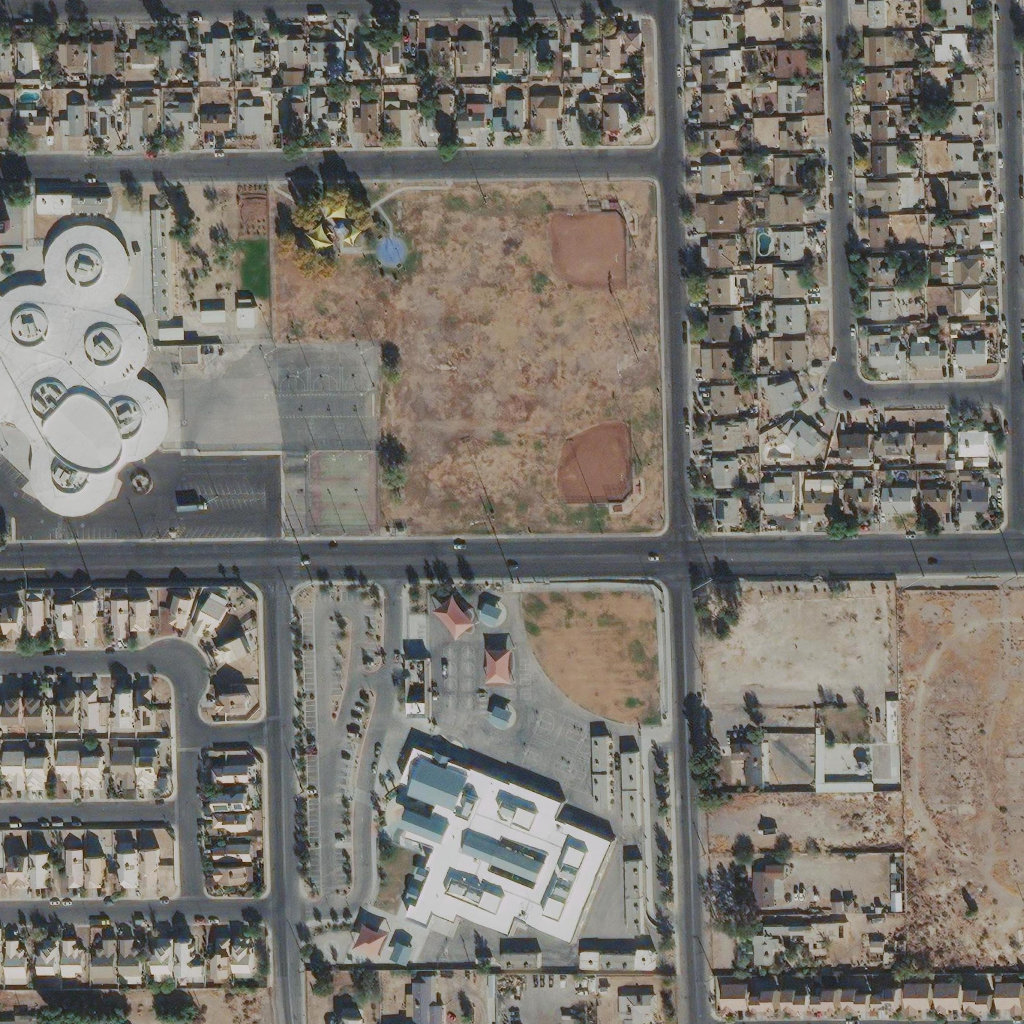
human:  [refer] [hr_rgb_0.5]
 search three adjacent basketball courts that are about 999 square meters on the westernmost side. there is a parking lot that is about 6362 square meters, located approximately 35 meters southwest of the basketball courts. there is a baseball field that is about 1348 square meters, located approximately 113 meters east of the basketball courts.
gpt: <box>[[26, 33, 35, 37, 0]]</box>

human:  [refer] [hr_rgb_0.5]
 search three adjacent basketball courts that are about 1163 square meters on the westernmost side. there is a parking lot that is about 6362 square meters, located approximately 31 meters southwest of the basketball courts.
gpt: <box>[[27, 33, 36, 38, 0]]</box>